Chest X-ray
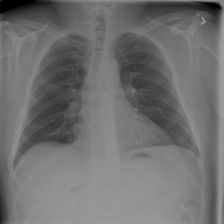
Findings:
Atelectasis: negative
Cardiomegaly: negative
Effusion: negative
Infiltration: positive
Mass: negative
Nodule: negative
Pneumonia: negative
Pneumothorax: negative
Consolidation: negative
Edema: negative
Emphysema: negative
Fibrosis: negative
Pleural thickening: negative
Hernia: negative